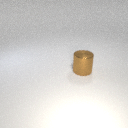
large brown metal cylinder